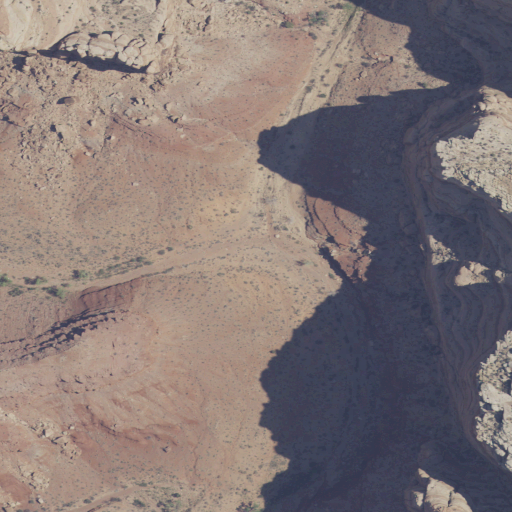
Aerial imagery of valley in Utah named Nates Canyon containing shrub, evergreen forest, barren land, and grassland